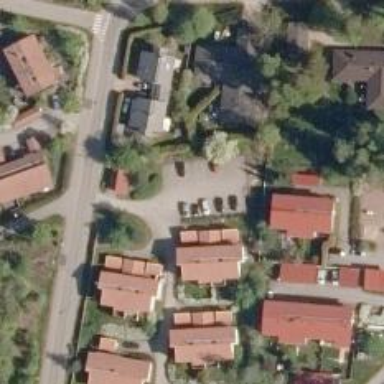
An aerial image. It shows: Suburb.